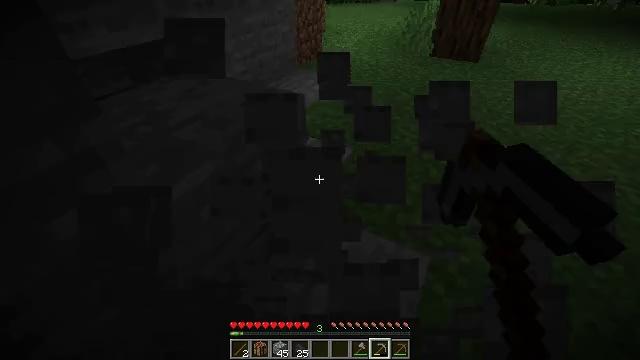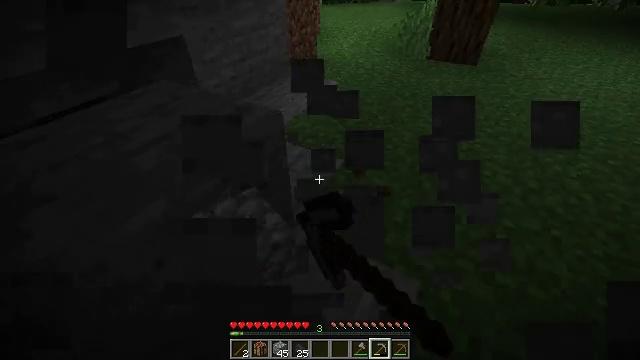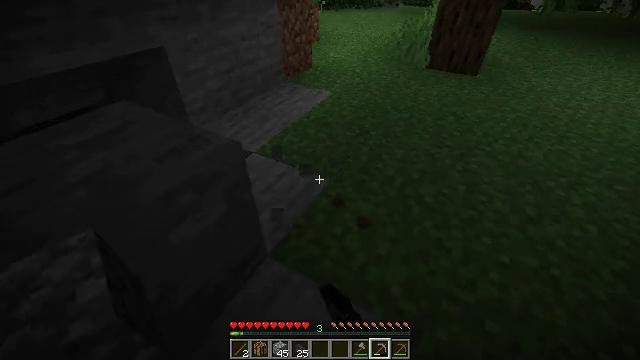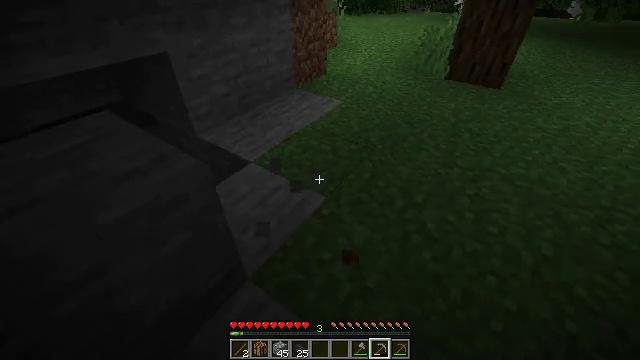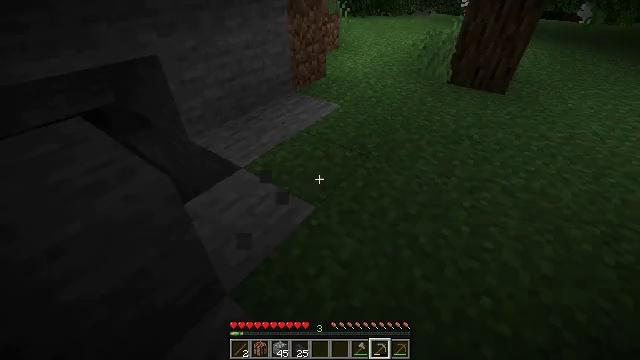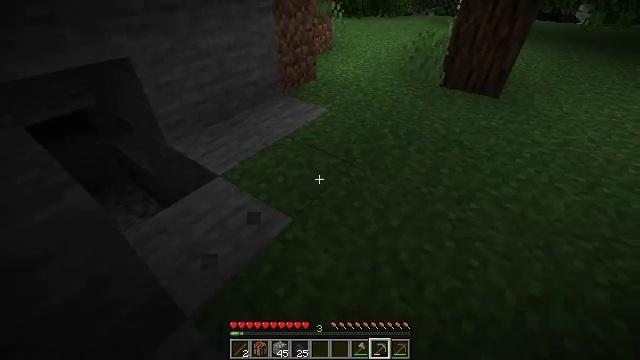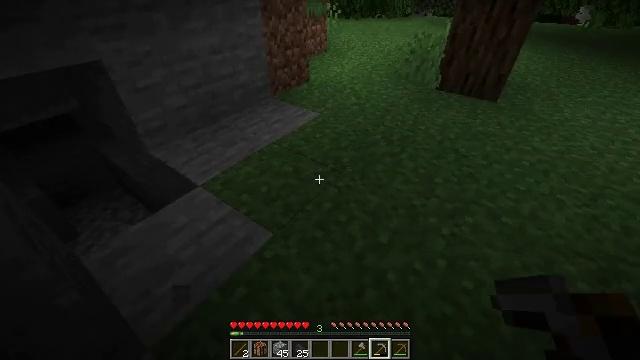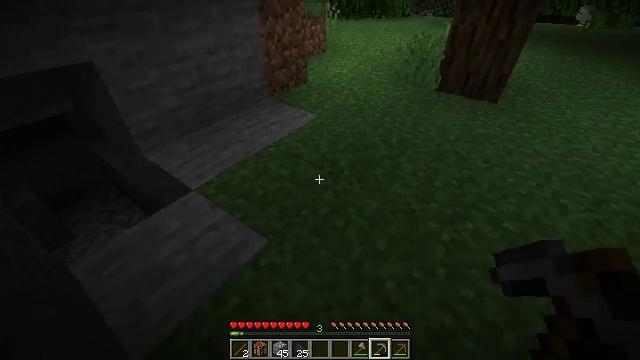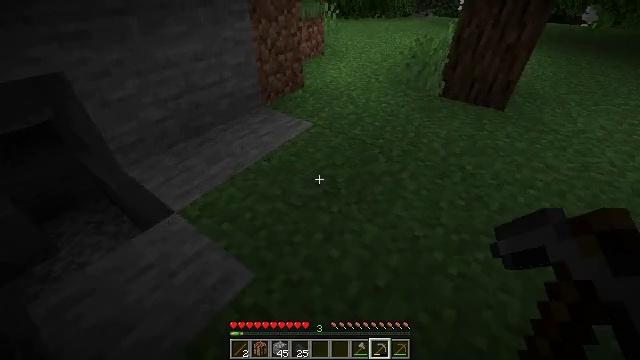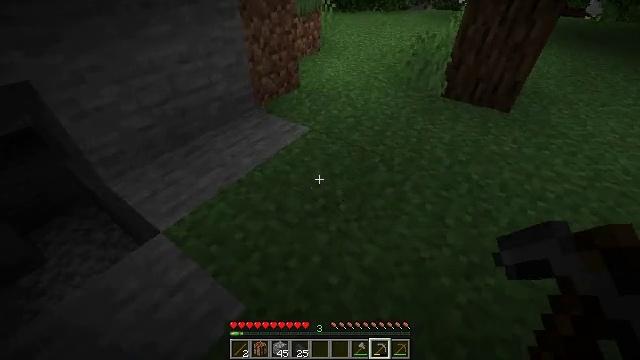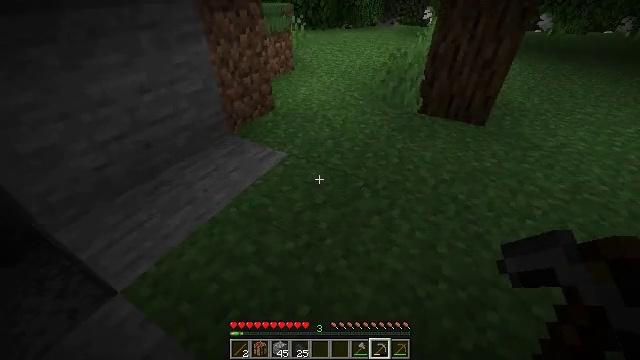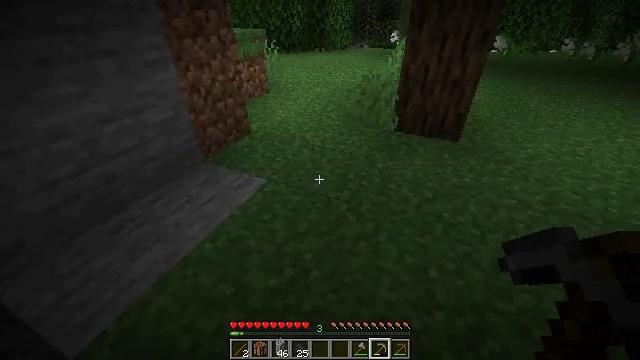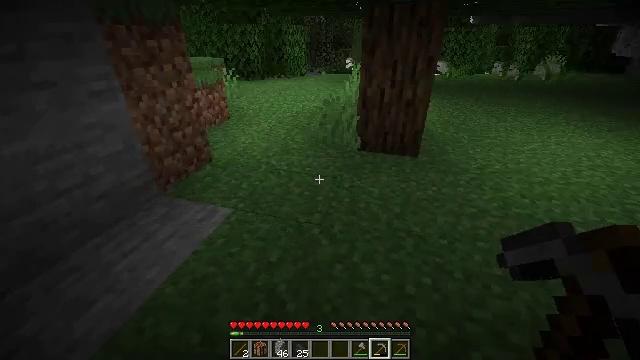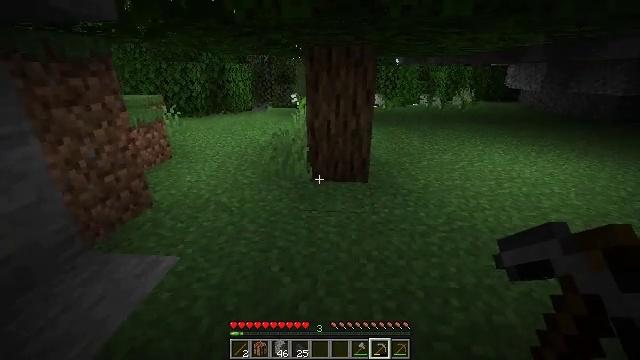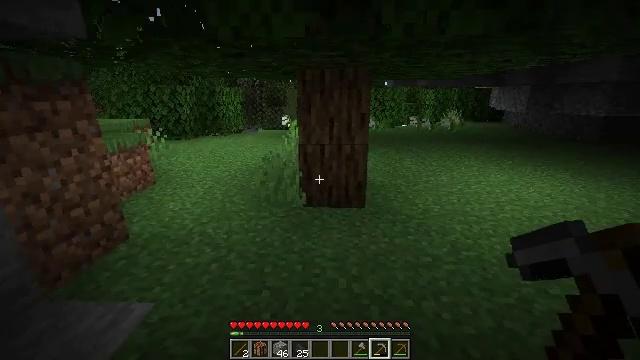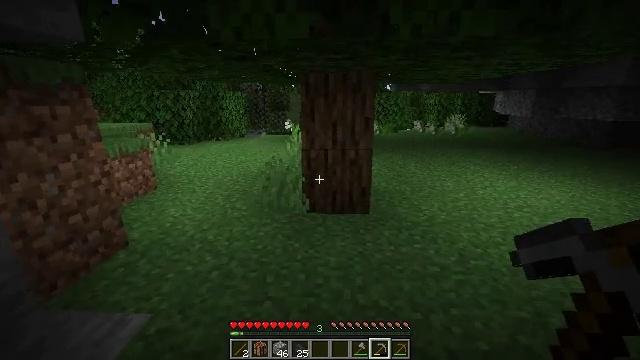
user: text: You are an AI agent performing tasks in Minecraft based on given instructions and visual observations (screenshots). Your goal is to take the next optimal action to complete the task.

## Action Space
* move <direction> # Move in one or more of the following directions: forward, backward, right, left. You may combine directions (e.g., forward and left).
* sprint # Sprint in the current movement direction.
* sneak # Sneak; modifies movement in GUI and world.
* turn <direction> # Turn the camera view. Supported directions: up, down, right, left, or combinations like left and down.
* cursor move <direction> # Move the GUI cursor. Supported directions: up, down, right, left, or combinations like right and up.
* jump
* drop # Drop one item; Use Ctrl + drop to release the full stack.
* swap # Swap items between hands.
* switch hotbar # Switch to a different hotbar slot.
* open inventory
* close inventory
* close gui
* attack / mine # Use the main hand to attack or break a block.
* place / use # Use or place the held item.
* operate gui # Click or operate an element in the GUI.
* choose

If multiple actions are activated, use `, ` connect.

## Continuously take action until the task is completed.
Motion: motion action
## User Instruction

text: Hunt a chicken.
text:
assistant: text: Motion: move forward and move right, attack / mine
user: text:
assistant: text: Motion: move forward and move right, turn left
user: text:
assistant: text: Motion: move forward and move right, turn left
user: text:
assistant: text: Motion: move forward and move right, turn left
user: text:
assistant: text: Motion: move forward and move right
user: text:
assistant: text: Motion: move forward
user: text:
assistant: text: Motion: move forward
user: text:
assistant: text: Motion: move forward
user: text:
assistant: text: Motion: move forward, turn down
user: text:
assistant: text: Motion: move forward, turn right and up
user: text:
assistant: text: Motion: turn right and up
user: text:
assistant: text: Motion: turn right and up
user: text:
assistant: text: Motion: move forward, turn right and up
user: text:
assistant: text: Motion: move forward, turn right and up
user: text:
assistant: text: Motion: move forward
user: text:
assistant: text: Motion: move forward, turn left and up
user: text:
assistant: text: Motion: move forward, turn left
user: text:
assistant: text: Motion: move forward, turn left
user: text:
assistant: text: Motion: move forward, turn left
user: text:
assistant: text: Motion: move forward
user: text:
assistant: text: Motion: move forward
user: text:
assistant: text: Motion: move forward
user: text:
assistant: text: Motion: move forward
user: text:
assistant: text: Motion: move forward
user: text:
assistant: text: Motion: move forward
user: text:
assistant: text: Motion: move forward, turn right
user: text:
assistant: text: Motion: move forward
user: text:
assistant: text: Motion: move forward
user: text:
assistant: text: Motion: move forward
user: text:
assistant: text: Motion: move forward